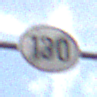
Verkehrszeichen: EndeGeschwindigkeit130
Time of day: Midday
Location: Outdoor (Nature)
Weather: PartlyCloudy
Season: NotSpecified
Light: Natural